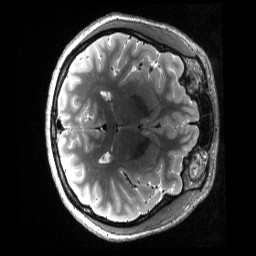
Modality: T2w
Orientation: axial
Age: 22
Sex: female
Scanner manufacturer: siemens
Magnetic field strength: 3 T
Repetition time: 3.2 s
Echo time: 0.563 s